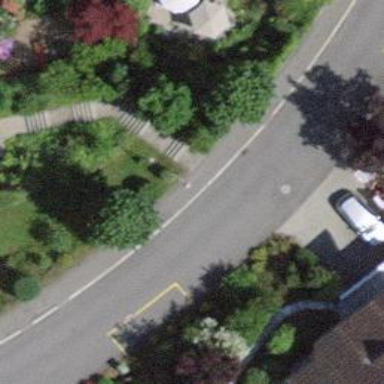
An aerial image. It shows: Set of steps on the road.